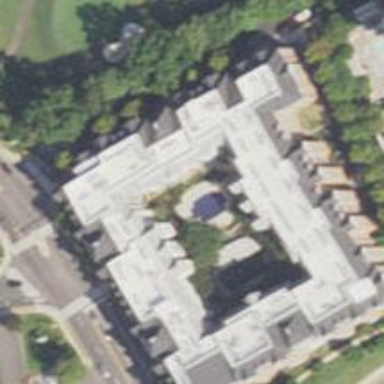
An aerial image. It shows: Courtyard that is man-made.